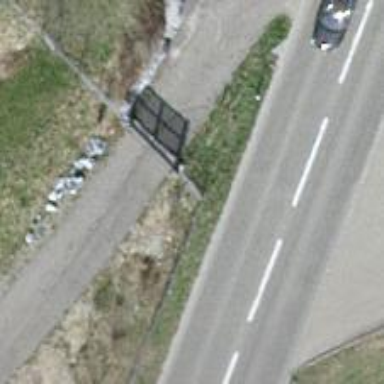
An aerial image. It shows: Gate.